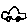
Label: car